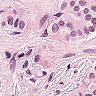
Metastatic tissue present: yes